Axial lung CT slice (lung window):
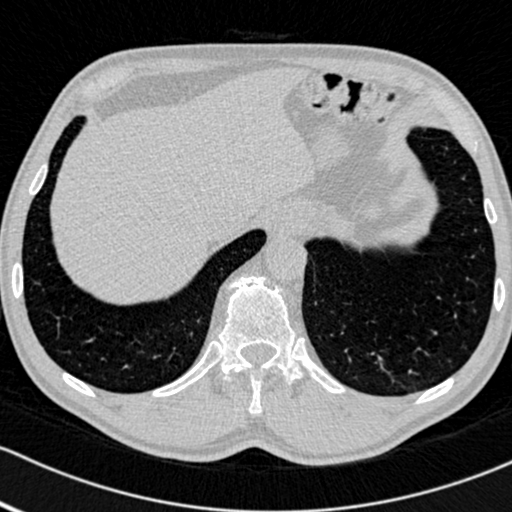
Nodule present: no